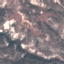
Land use / land cover class: HerbaceousVegetation